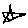
Label: star